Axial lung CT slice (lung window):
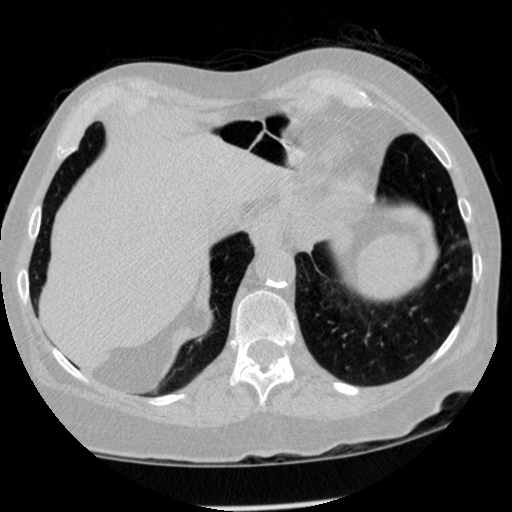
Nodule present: no